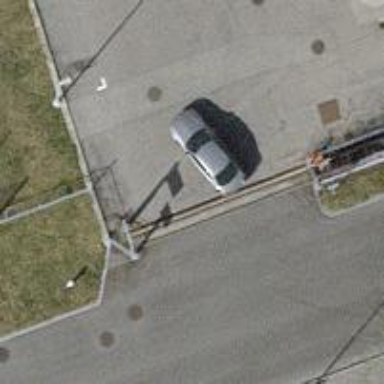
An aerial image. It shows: Gate.